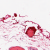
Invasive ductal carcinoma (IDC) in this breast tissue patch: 0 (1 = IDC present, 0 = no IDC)